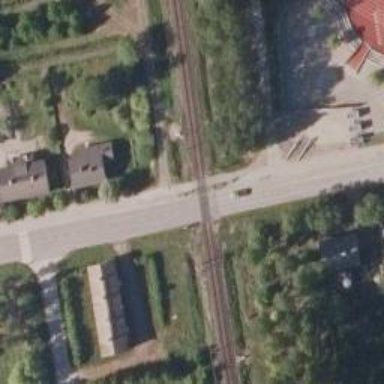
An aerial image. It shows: Railway crossing with lights and saltire markings. The crossing has full barrier.